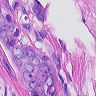
Metastatic tissue present: yes